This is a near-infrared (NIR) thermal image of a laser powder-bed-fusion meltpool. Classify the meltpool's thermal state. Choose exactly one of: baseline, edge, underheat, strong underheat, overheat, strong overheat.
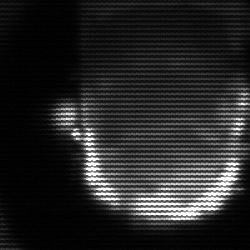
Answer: baseline